Current action and preconditions to check: trajectory_clear

Your task: For each precondition in the list above, predict whether it will hold at this action.

Consider the current scene as observed from the mobile robot's camera, and analyze the predicted future states of all dynamic agents (e.g., people, animals, vehicles, or any moving entities) within the NEXT SECOND.

IMPORTANT: Only answer "very likely" if you are absolutely certain—based on strong, clear evidence—that a dynamic agent will violate the precondition in the predicted future state. Do NOT answer "very likely" for unlikely, ambiguous, or low-probability risks.

Ask yourself for each precondition: Is there a high probability, with clear and convincing evidence, that the predicted future states of any dynamic agent will interfere with the predicted future state of the currently executing action within the NEXT SECOND, causing that precondition to fail?

Assess the risk level based on these predictions. Use "likely" or "very likely" if motions create a clear risk of interference.

Use "neutral" or "improbable" if agents are nearby but their predicted paths are clearly diverging or non-conflicting.

Failure Risk Categories: "very improbable", "improbable", "neutral", "likely", "very likely"

Answer Format: Output ONLY the probability_of_failure value from these categories: "very improbable", "improbable", "neutral", "likely", "very likely"

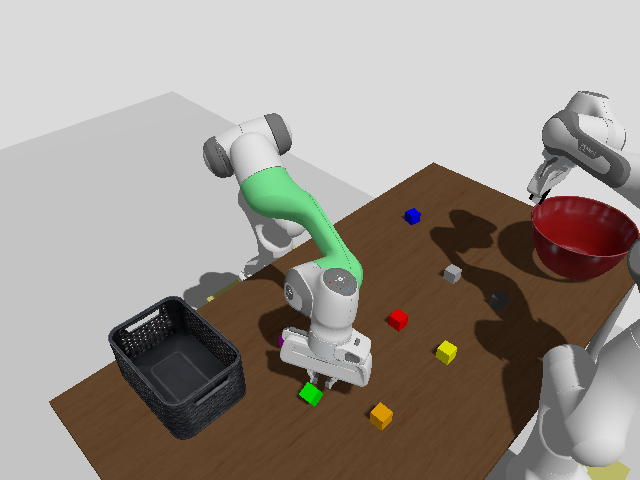

Answer: very improbable